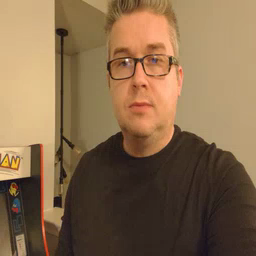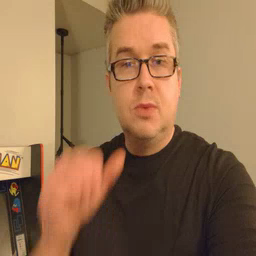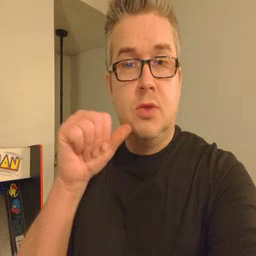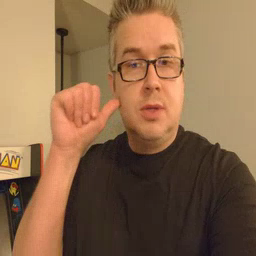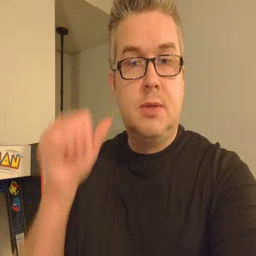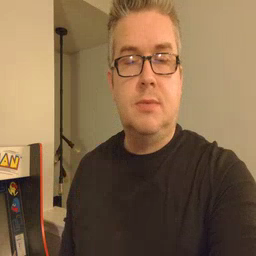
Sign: yesterday